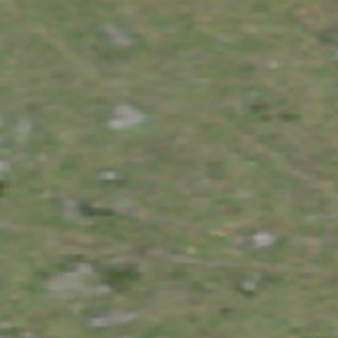
Label: other